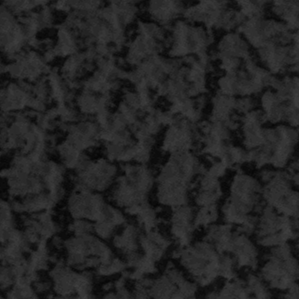
Label: frost